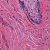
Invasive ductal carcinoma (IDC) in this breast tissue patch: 0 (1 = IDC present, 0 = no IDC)